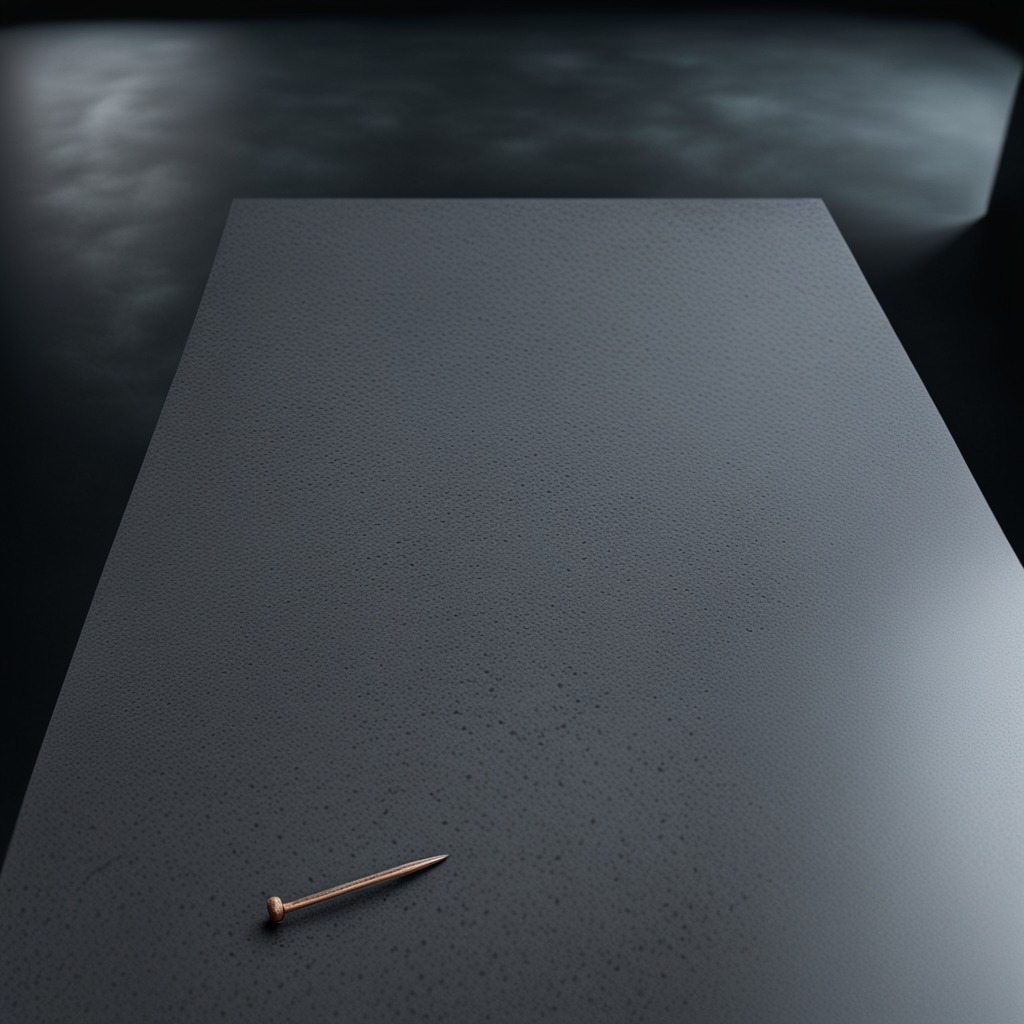
An iron nail is lying on the clean granite table inside a workshop at night.